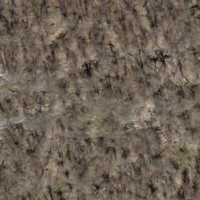
EUNIS habitat code: 41
Species observed at this site:
Phyteuma scheuchzeri